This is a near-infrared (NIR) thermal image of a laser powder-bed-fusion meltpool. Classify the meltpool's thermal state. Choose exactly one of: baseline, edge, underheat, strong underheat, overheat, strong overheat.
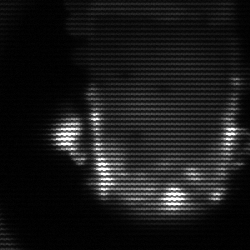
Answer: baseline